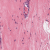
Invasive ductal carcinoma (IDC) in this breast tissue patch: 0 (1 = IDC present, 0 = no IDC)